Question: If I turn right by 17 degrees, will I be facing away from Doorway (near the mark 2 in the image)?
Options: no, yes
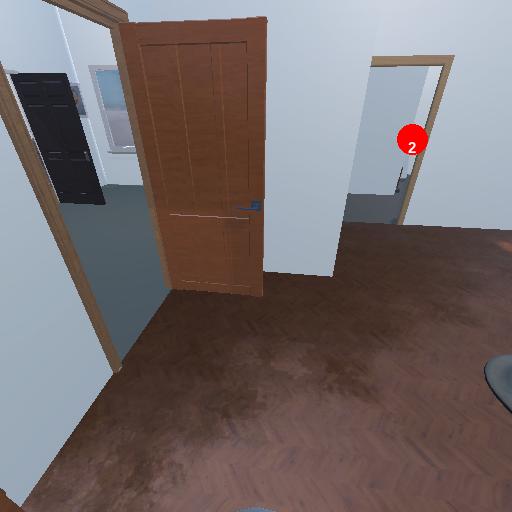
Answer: no